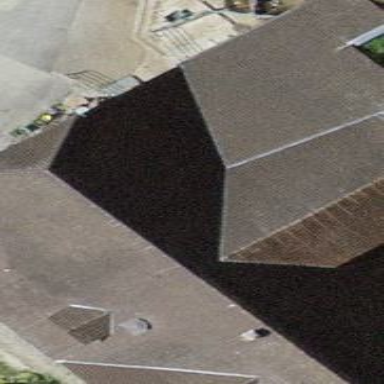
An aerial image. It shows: Building with half-hipped roof made of roof tiles.